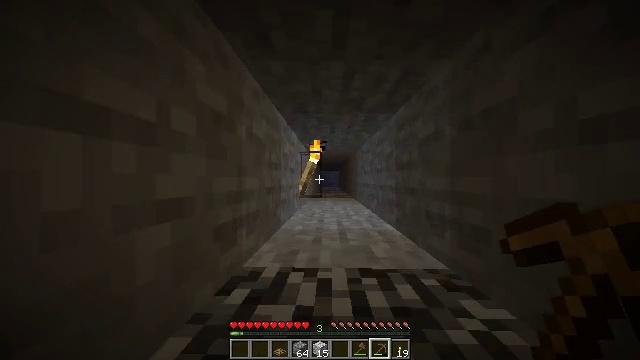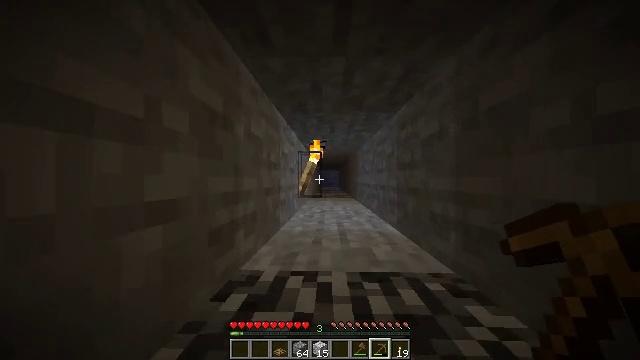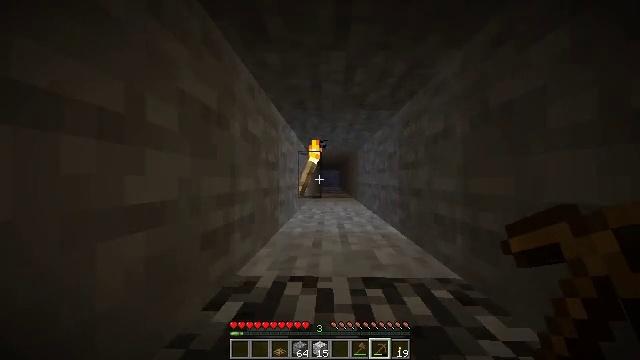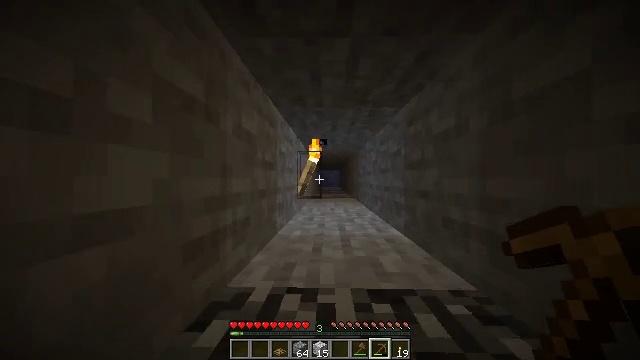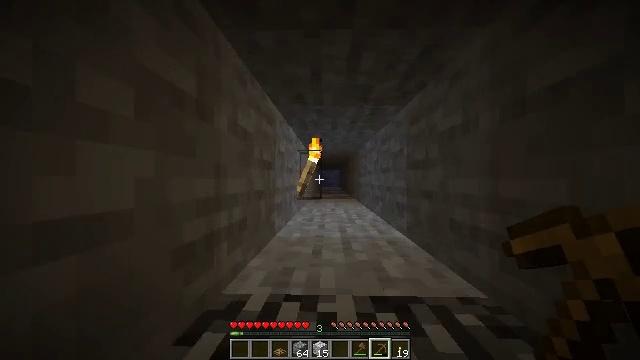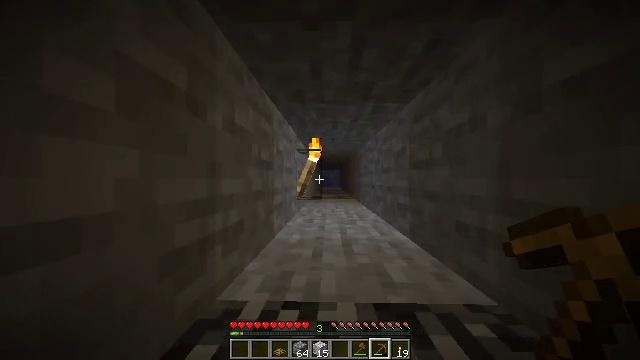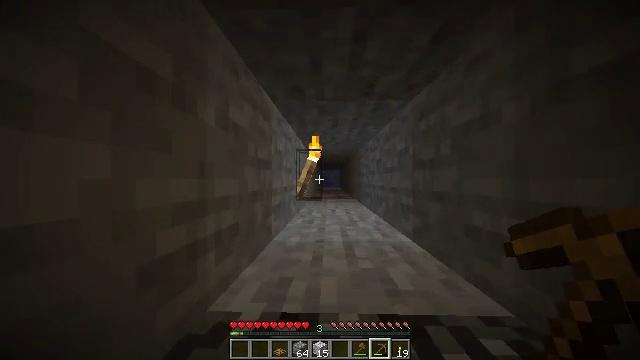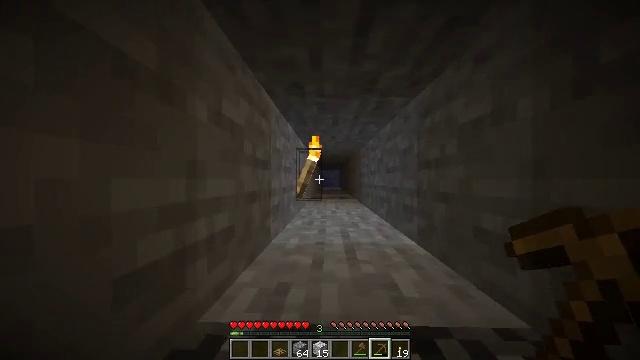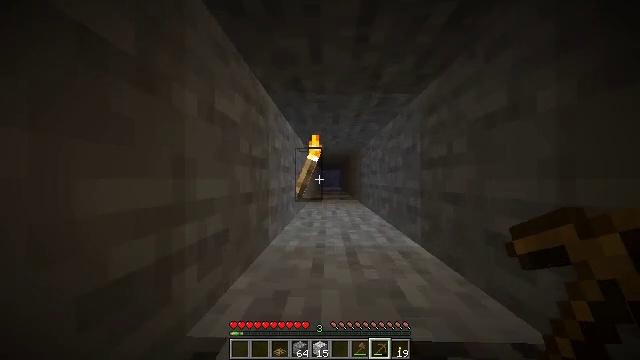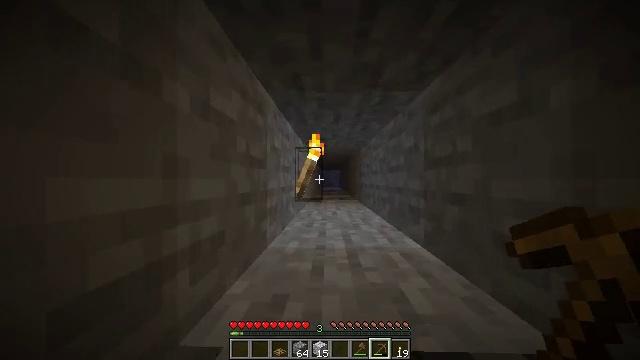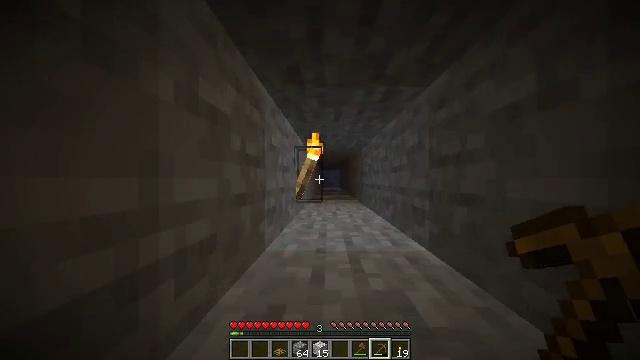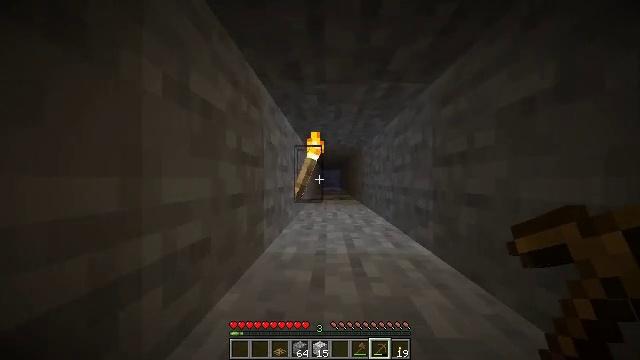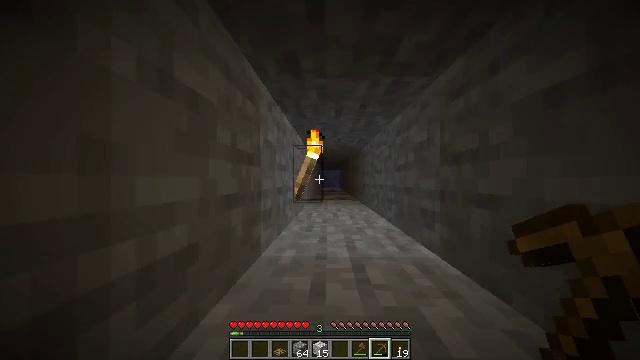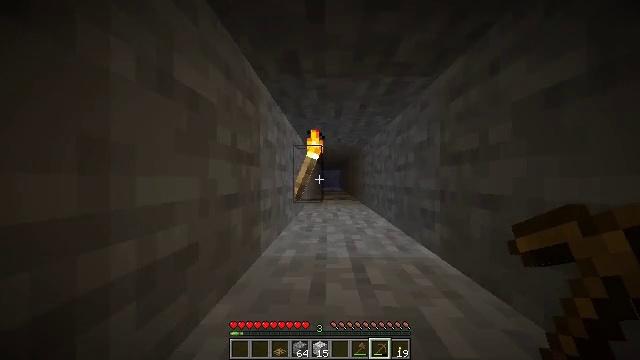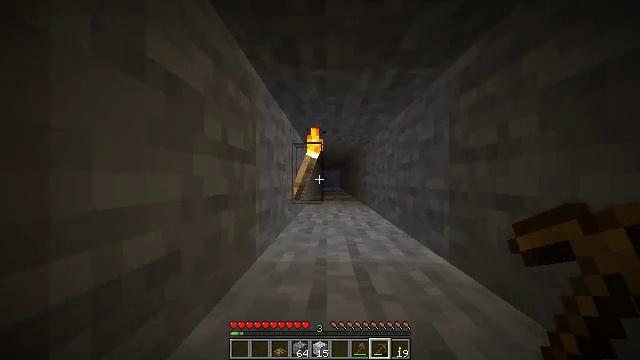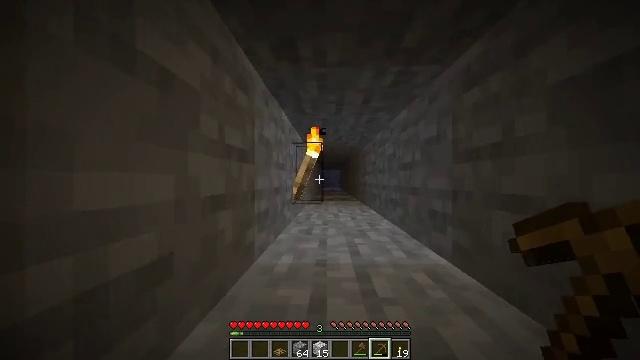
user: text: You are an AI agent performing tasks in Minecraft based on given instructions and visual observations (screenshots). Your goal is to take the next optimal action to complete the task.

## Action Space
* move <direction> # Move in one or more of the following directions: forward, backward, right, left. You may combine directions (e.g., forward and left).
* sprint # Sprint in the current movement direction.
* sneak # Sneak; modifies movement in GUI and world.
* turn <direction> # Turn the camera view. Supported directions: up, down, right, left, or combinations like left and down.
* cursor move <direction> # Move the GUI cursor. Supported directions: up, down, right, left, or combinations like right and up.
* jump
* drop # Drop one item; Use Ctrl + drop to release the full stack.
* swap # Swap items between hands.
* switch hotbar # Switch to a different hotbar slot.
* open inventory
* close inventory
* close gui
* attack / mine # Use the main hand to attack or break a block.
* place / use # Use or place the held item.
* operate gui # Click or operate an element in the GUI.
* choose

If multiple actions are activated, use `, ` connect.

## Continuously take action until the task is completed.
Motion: motion action
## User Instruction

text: Destroy the wall torch to gather it.
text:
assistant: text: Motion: move forward
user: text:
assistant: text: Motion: move forward
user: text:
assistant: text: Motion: move forward
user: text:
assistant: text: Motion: move forward
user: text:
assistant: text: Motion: move forward
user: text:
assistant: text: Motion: move forward
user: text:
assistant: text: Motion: move forward
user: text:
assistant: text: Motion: move forward
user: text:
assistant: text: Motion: move forward
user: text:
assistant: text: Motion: move forward
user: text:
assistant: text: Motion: move forward
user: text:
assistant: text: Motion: move forward
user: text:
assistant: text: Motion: move forward
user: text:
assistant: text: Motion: move forward
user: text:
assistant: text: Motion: move forward
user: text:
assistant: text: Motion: move forward
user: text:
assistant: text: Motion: move forward
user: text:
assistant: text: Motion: move forward
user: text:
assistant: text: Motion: move forward
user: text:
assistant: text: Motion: move forward
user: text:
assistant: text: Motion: move forward
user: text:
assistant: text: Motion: move forward, attack / mine
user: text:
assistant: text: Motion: move forward, attack / mine
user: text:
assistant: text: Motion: move forward, attack / mine
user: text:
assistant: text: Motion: move forward
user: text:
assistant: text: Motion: move forward
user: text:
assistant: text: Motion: move forward
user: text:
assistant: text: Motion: no_op